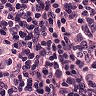
Metastatic tissue present: yes